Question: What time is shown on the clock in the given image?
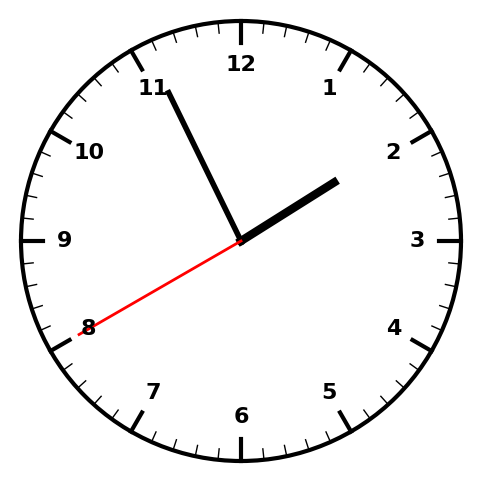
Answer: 01:55:40